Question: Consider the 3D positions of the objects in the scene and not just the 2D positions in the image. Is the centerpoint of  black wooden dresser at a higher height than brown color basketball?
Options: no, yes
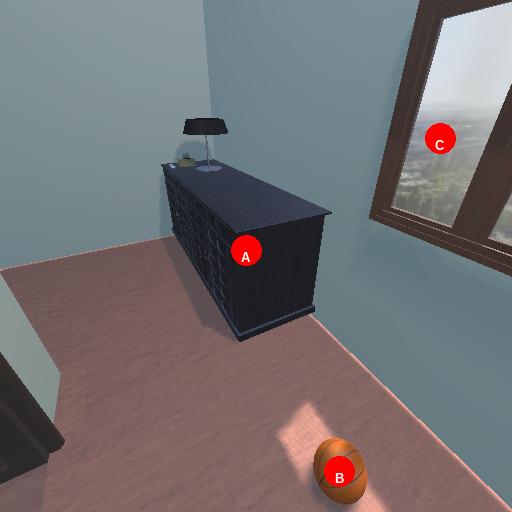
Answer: no